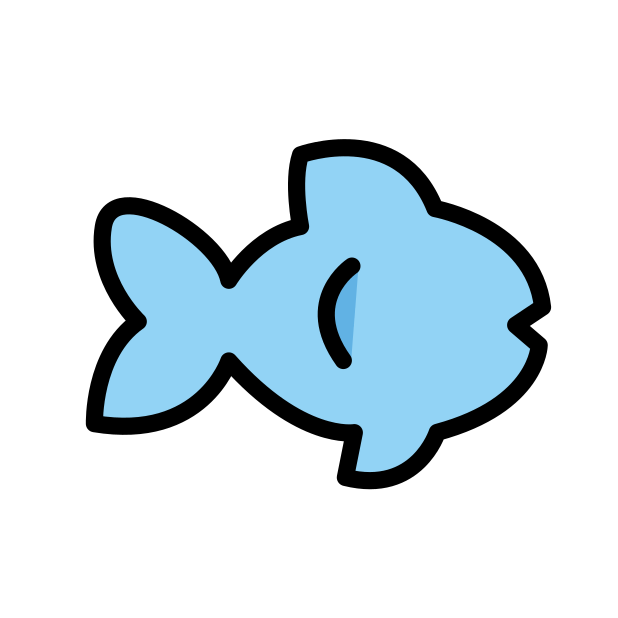
fish